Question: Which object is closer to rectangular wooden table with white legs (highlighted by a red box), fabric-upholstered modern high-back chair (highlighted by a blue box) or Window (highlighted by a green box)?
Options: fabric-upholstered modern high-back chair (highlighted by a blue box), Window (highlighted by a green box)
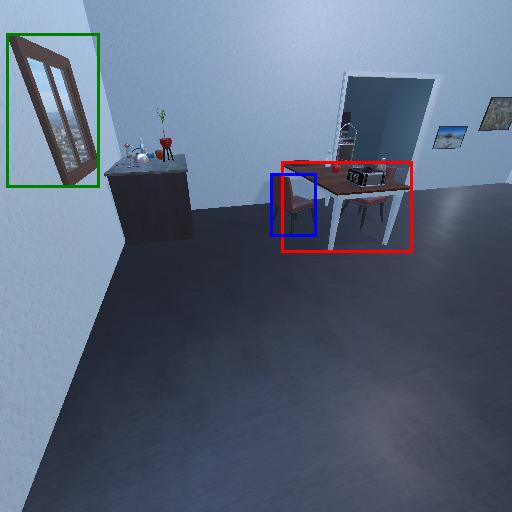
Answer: fabric-upholstered modern high-back chair (highlighted by a blue box)